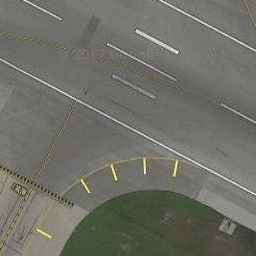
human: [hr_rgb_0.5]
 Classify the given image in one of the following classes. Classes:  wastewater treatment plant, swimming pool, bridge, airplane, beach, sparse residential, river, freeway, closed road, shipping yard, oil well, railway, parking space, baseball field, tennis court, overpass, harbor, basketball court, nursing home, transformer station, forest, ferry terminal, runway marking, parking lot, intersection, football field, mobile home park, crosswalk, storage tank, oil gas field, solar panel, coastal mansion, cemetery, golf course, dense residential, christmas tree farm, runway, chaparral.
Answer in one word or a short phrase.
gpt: runway